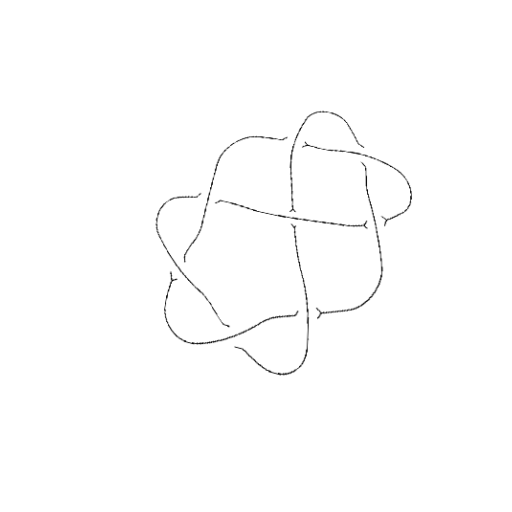
Crossing number: 8